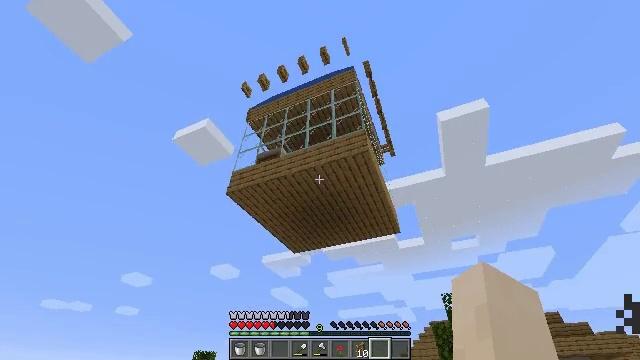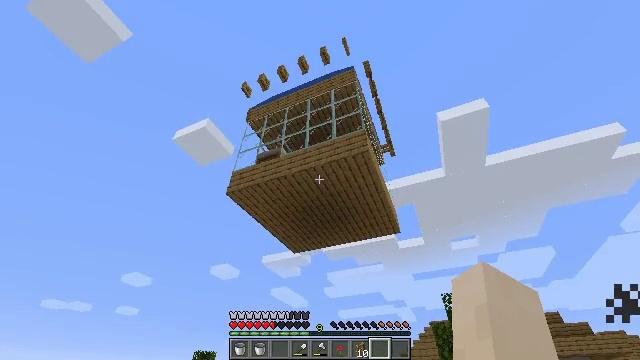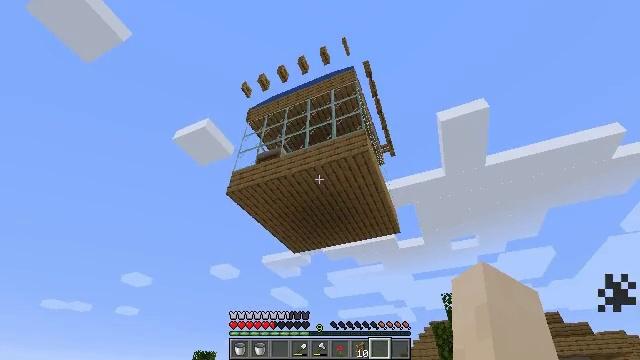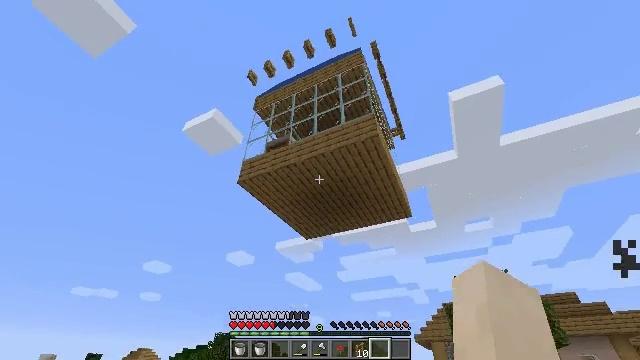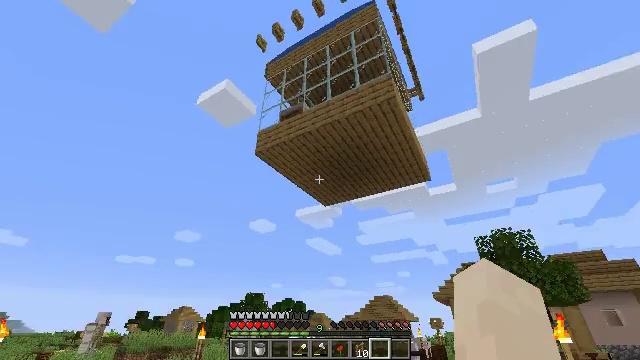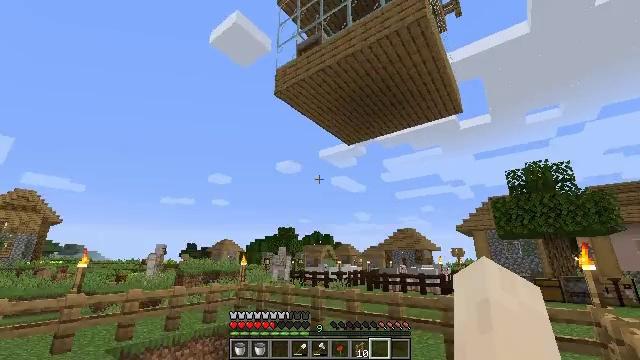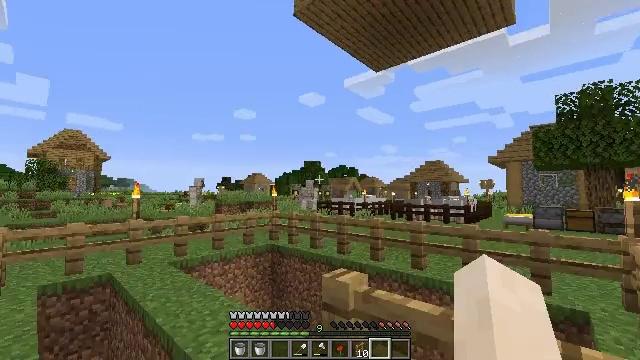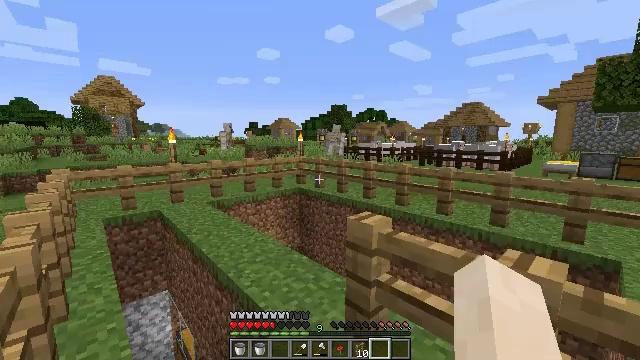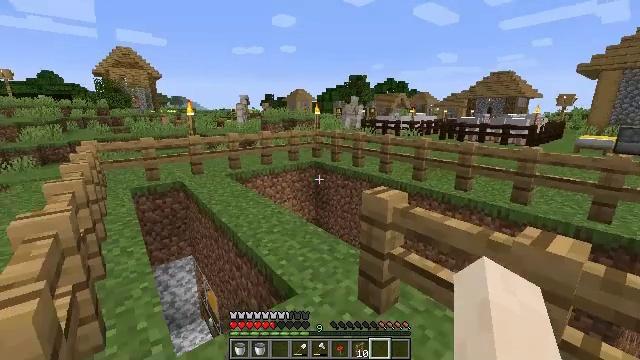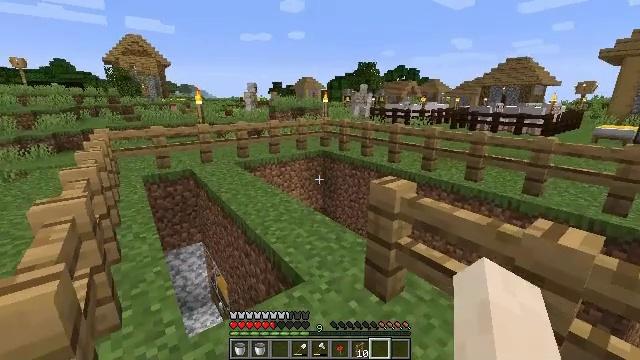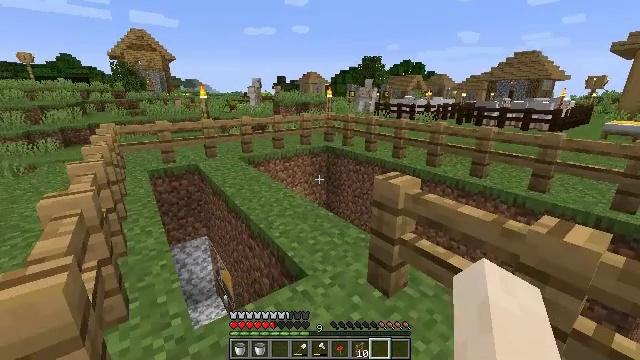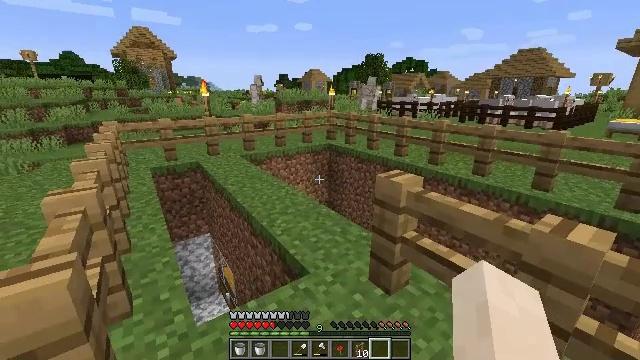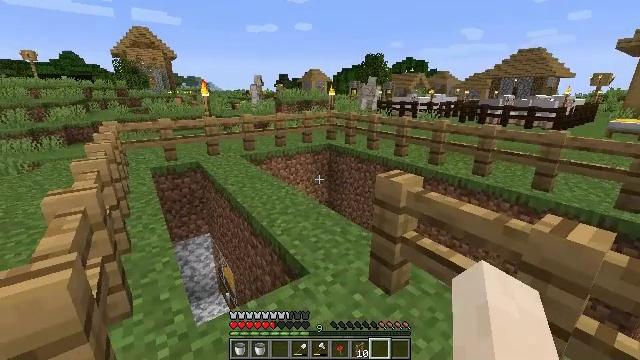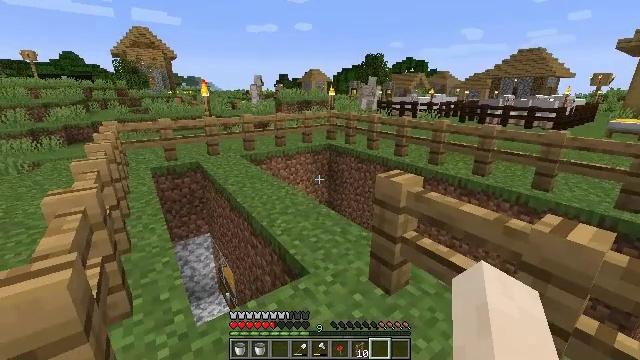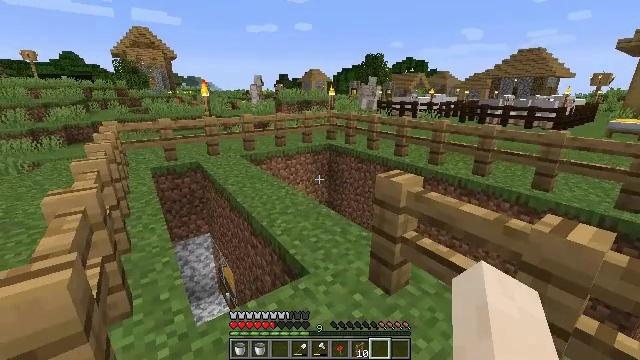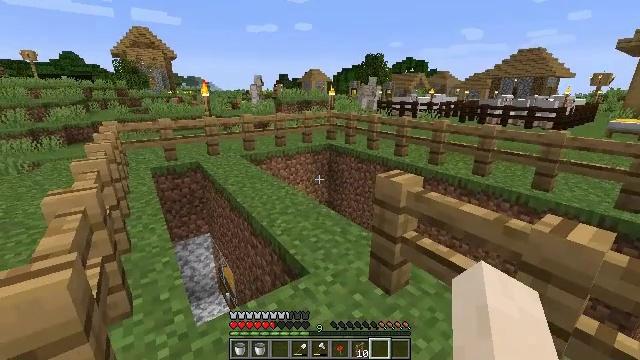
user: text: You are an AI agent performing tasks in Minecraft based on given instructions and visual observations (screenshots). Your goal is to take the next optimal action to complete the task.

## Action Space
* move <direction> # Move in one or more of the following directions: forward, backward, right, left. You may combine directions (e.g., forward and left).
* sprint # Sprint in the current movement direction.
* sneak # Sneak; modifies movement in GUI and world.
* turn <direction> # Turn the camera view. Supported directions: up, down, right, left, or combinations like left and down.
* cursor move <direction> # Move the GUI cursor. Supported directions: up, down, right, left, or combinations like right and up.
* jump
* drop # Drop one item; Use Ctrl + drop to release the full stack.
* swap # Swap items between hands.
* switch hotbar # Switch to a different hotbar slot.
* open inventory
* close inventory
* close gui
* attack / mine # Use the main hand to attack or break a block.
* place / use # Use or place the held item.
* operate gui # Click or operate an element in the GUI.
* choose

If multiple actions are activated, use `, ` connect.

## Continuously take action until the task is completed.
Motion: motion action
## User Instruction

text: Remove the dark oak sapling from the forest floor.
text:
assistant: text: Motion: no_op
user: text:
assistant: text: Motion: no_op
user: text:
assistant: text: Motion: turn left and down
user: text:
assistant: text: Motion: turn left and down
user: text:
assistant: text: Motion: turn left and down
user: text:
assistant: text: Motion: turn left and down
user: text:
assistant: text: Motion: turn left and down
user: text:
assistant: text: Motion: turn left and down
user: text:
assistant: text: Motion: turn left and down
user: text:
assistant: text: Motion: turn down
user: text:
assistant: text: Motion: no_op
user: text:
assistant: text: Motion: no_op
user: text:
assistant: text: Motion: no_op
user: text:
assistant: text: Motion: no_op
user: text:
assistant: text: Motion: no_op
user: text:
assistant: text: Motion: no_op
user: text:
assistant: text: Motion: no_op
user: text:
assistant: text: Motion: no_op
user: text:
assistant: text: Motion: no_op
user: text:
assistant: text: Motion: turn left
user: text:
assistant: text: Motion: turn left and down
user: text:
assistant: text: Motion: turn left
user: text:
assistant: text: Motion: turn left and up
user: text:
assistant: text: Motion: turn left
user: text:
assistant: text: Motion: no_op
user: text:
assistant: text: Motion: no_op
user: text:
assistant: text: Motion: no_op
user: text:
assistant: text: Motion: no_op
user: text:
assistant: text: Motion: no_op
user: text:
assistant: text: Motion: no_op